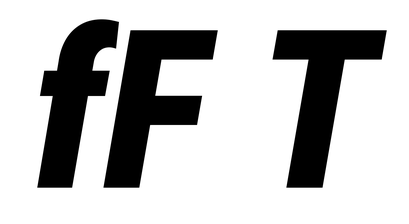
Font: Roboto-Italic_Condensed_Black_Italic